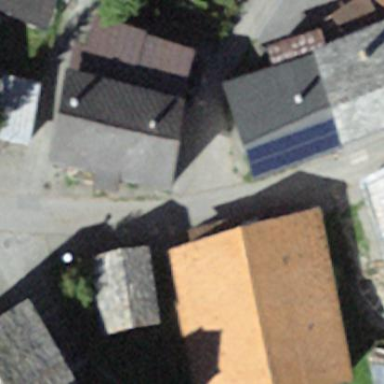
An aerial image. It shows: Simple house.